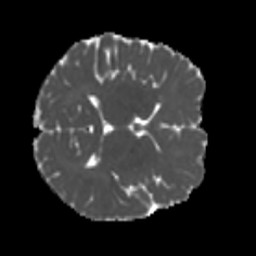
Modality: MD
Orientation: axial
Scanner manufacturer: siemens
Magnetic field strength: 3 T
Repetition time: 4 s
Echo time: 0.0594 s